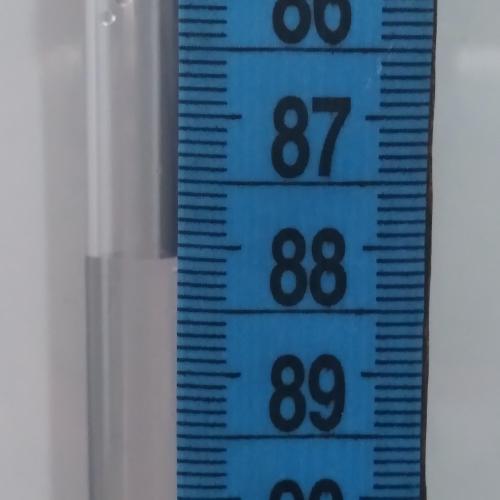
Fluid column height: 88.1 cm